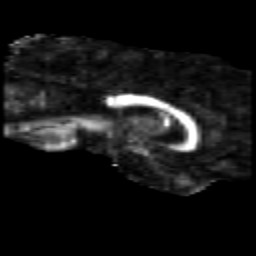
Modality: FA
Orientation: sagittal
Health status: healthy
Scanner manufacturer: siemens
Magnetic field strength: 3 T
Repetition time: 7.6 s
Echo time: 0.092 s